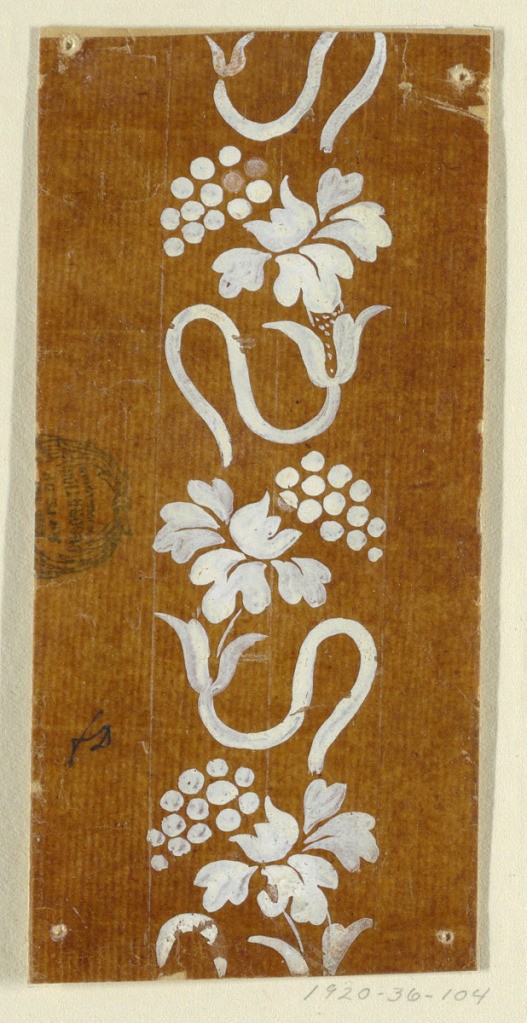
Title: Design for a Woven or Embroidered Vertical Border of the "Fabrique de St. Ruf"
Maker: Fabrique de Saint Ruf, Lyon, France
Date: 1805-1815
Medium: Brush and gouache on glazed tracing paper
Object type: Drawing
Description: Undulating boughs wih bunches of seeds over a calyx are shown in opposite directions in alternate horizontal rows. Two, and part of two more repeats are shown.